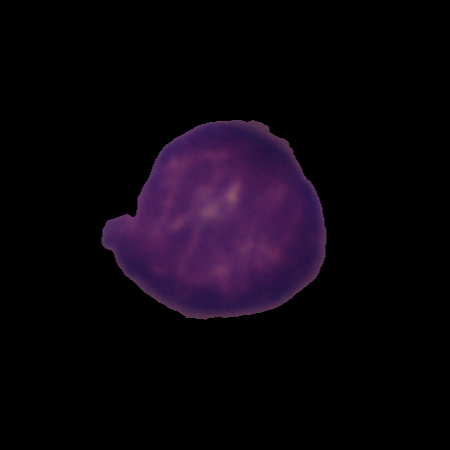
Label: cancer